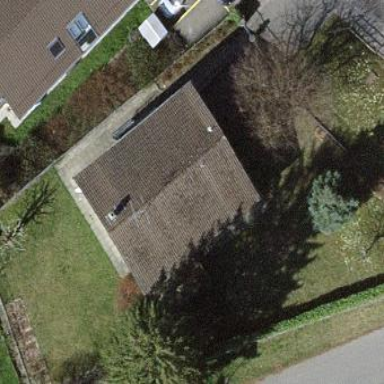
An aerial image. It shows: Detached building.